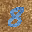
Label: 8